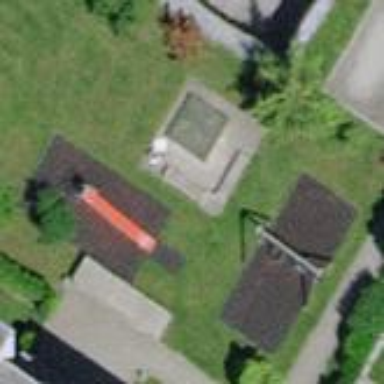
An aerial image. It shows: Playground area for leisure activities on the land.